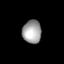
Tissue: lung
Cell type: Epithelial cells
Senescence score: 0.1562
Nuclear area (px): 430
Mean DAPI intensity: 160.891